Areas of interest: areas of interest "Parking Lot"
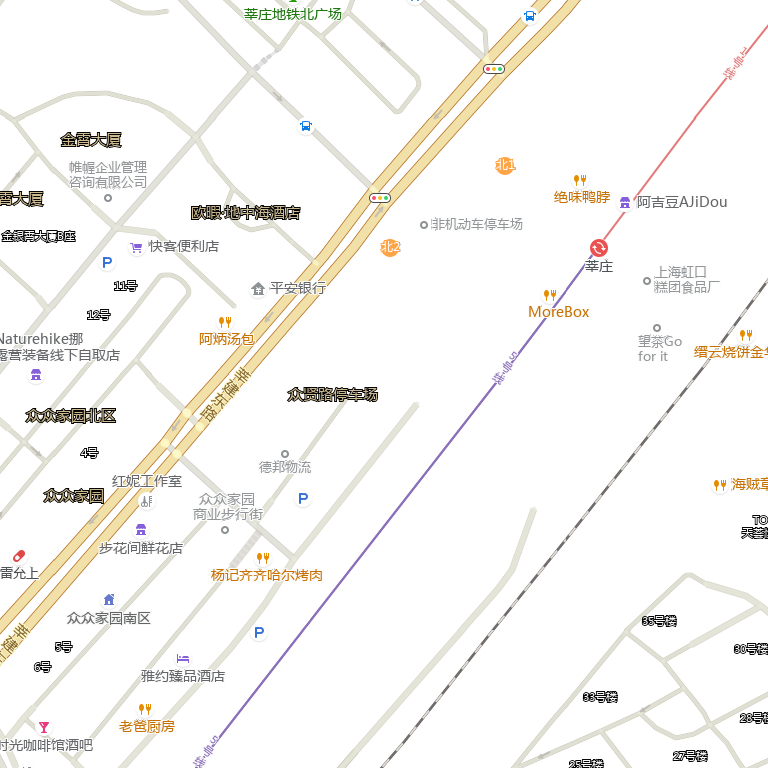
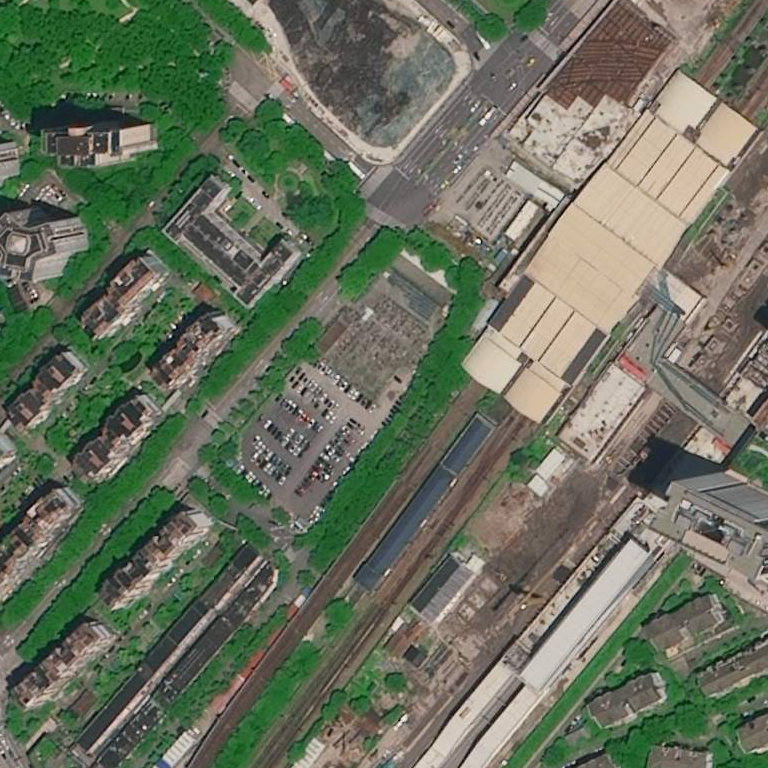